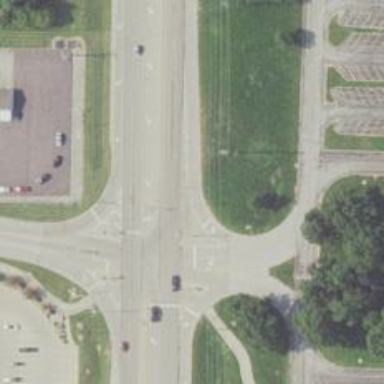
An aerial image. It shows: Asphalt road with secondary link designation.